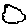
Label: cloud